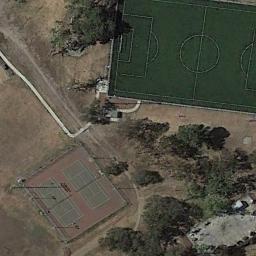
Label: tennis_court